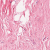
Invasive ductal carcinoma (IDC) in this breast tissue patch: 0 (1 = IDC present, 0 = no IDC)